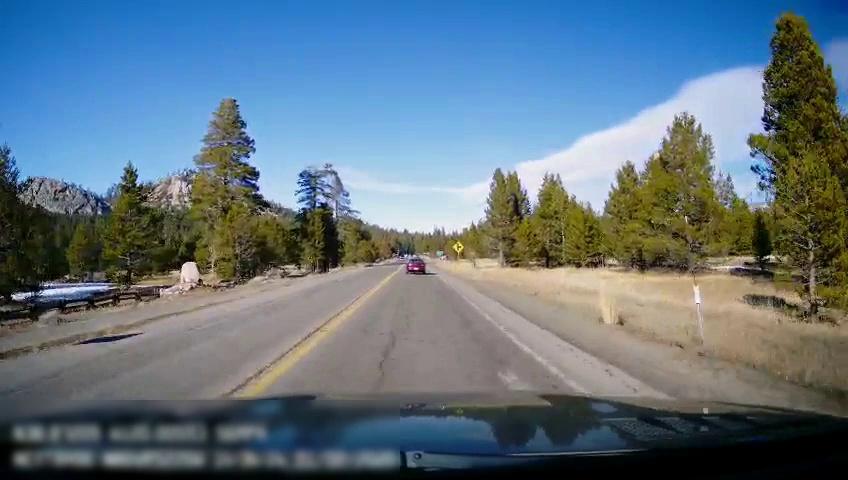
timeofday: Day
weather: Sunny
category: Drivable Space
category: Vehicles | Car
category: Lanes | Current Lane
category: Lanes | Current Lane
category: Traffic | Signs